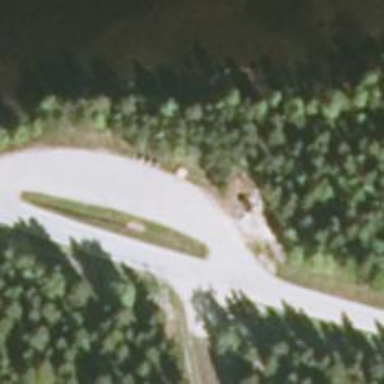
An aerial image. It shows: Rest area on the road.